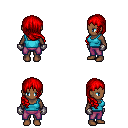
a pixel art fantasy rpg character, female body template, human, dark skin, teal pirate shirt, magenta pants, red right-swept hairstyle, metal gloves, four views (front, back, left, right), 2x2 character sprite sheet, small pixel art, hard edges, no anti-aliasing